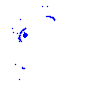
Particle: kaon